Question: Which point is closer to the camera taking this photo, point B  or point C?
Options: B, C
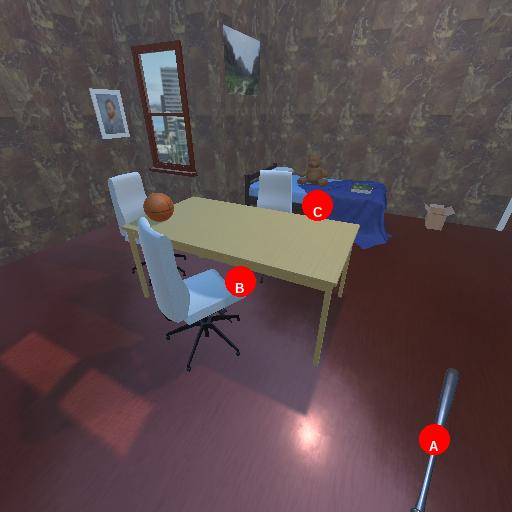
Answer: B